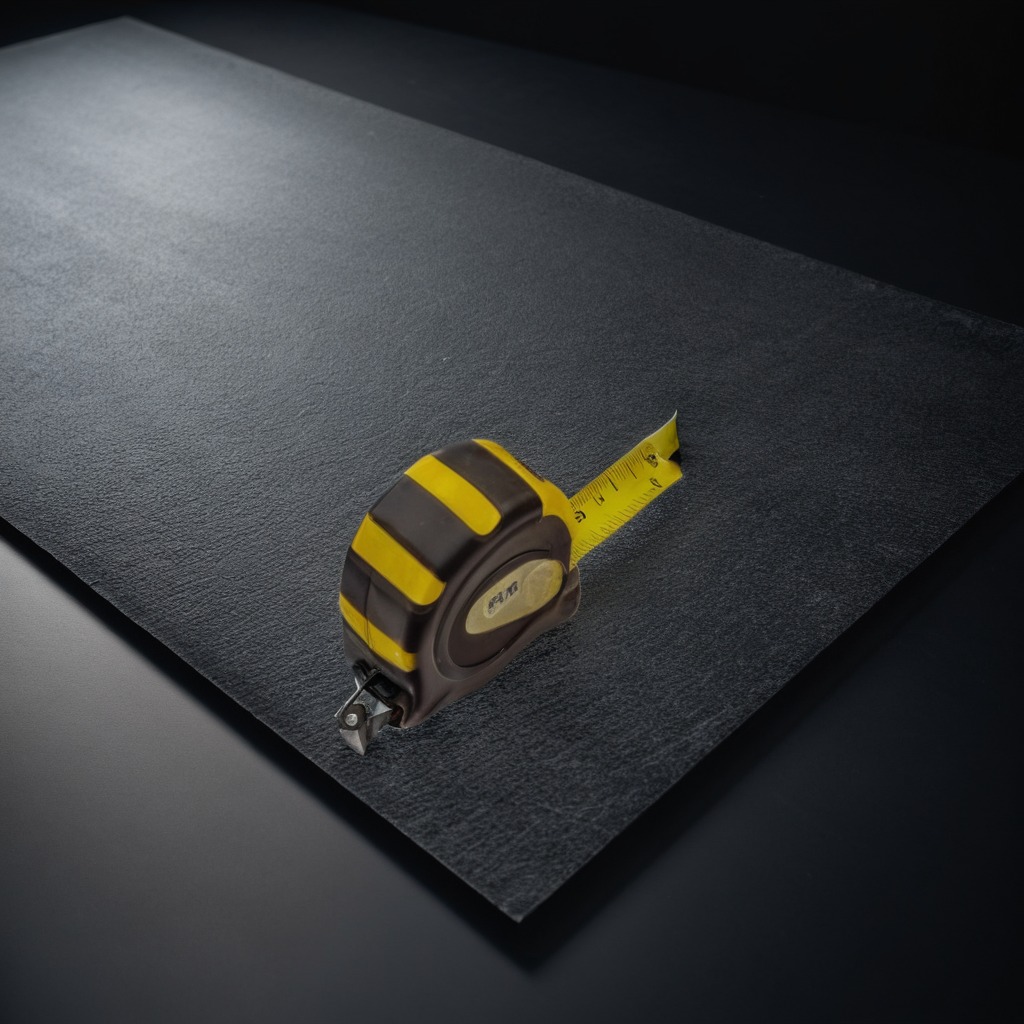
A measuring tape is lying on a clean granite tabletop covered with a black rubber mat inside a workshop at night dim ambient light soft shadows worn but beneath the mat